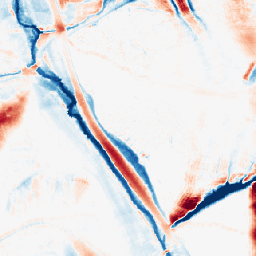
Category: morphological
Decomposition family: morphological_ellipse
Decomposition parameters: operation: average
width: 20
height: 50
Upsampling method: area
Upsampling parameters: scale: 4
Upsampling scale: 4